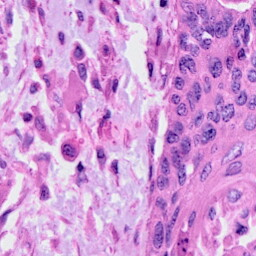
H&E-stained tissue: Cervix